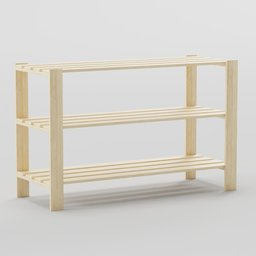
Label: furniture